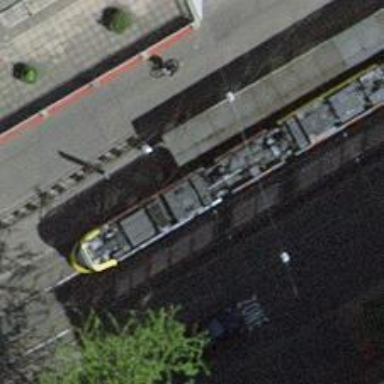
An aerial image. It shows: Tram stop with public transport connection.